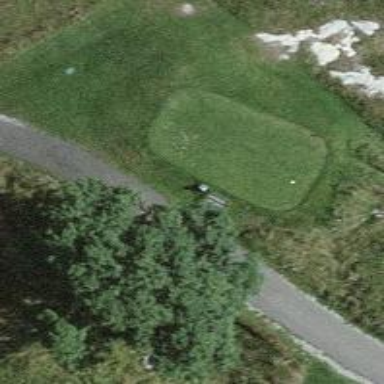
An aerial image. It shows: Golf tee.